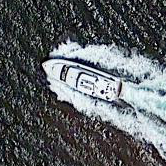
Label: Civil_yacht